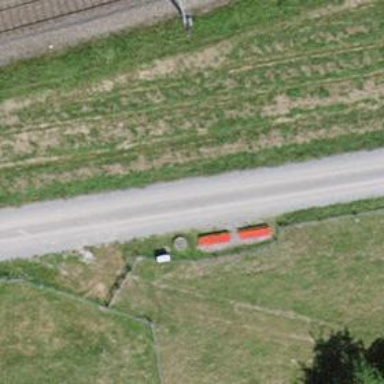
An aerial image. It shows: Red bench.